Aerial crown-view tile of a tropical tree (Barro Colorado Island, Panama), acquired 20240918:
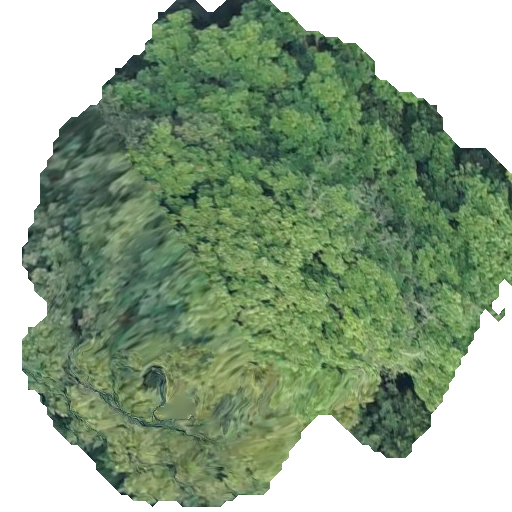
Species: Prioria copaifera
GBIF accepted scientific name: Prioria copaifera
Crown area: 281.015 m²